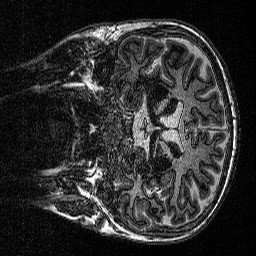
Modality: MP2RAGE
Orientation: coronal
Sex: male
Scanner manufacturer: siemens
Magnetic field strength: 3 T
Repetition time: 5 s
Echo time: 0.00292 s